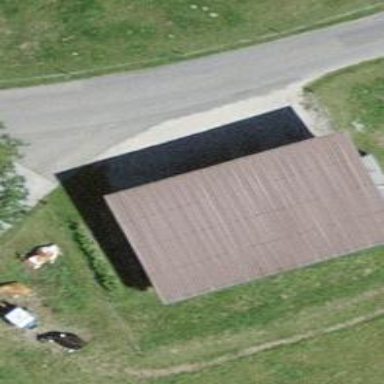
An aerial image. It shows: Barn.